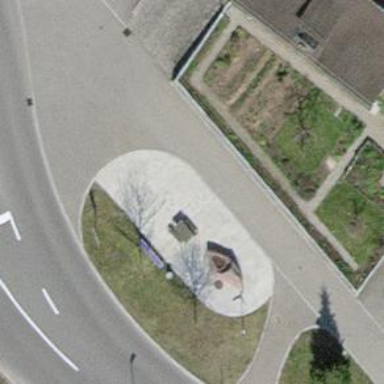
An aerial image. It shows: Picnic table located in leisure land area.